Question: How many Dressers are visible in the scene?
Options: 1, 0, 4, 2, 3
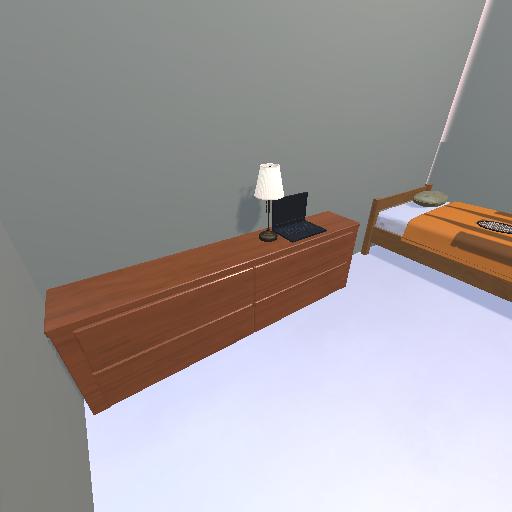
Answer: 1